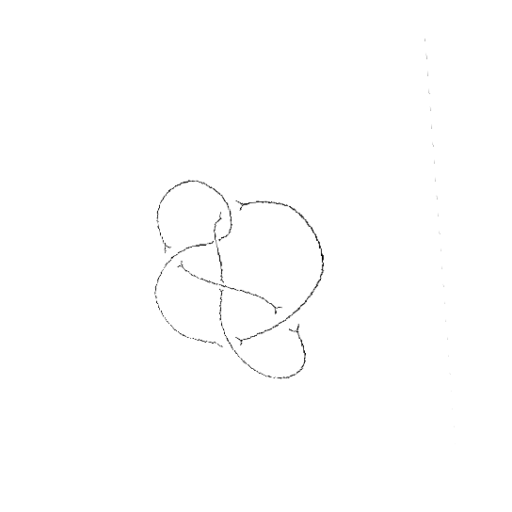
Crossing number: 6